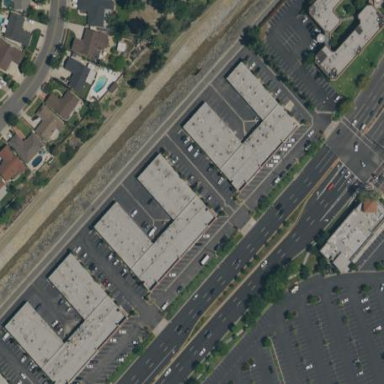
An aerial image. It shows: Commercial area.